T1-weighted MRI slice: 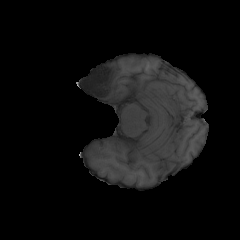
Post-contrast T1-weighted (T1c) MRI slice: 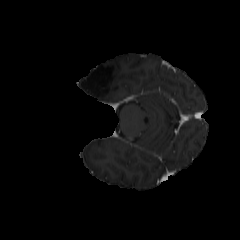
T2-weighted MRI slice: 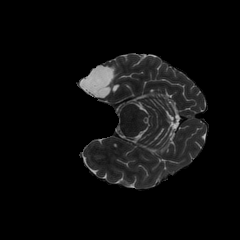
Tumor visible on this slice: no